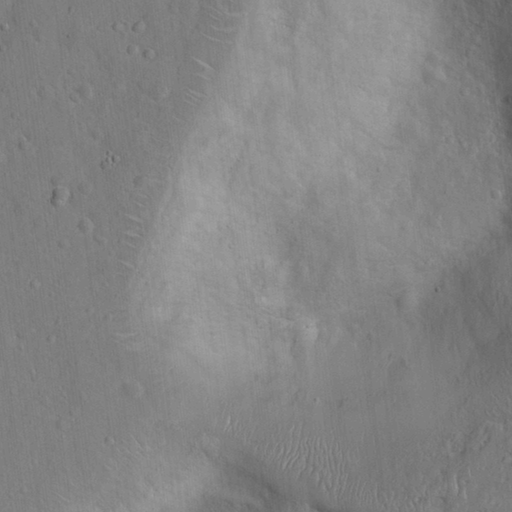
Objects detected: cone